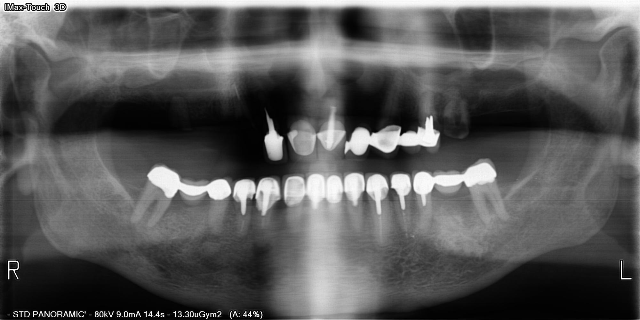
adult